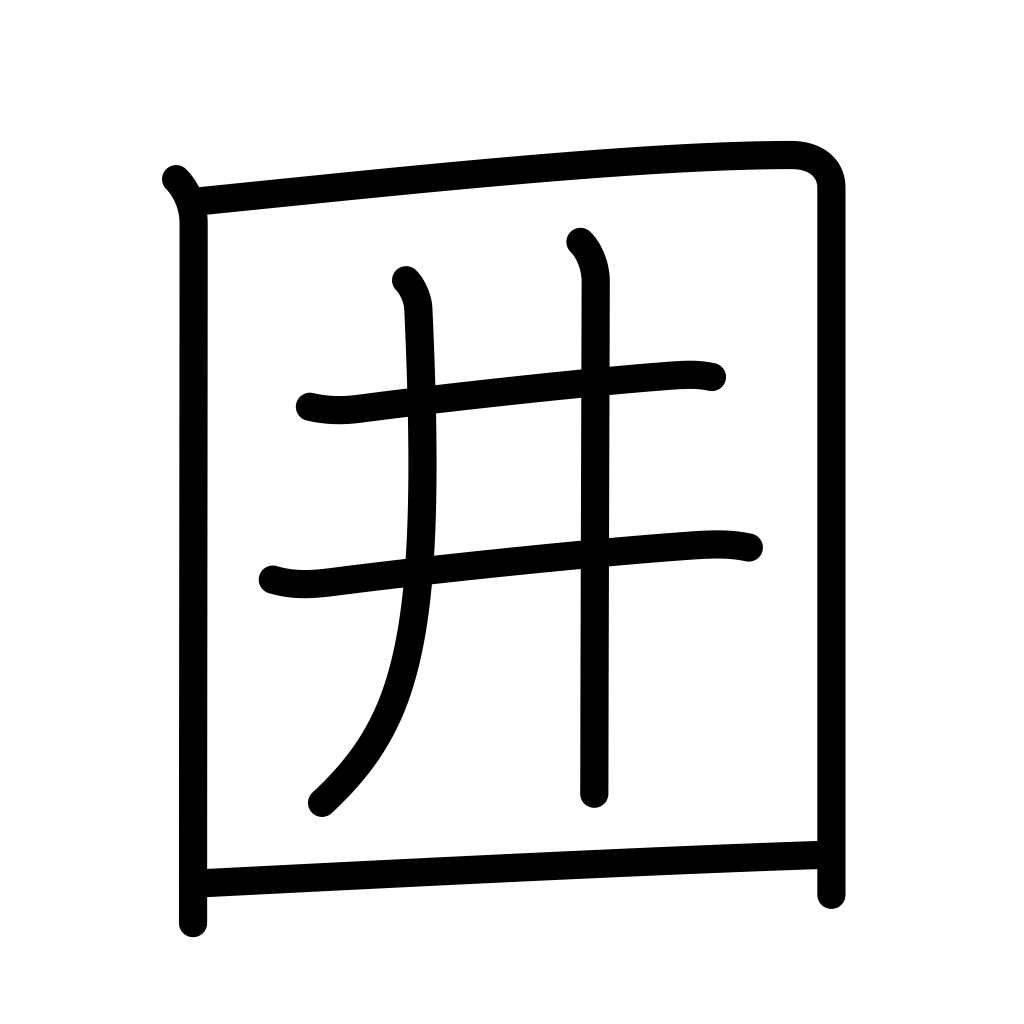
Meaning: surround, besiege, store, paling, enclosure, encircle, preserve, keep